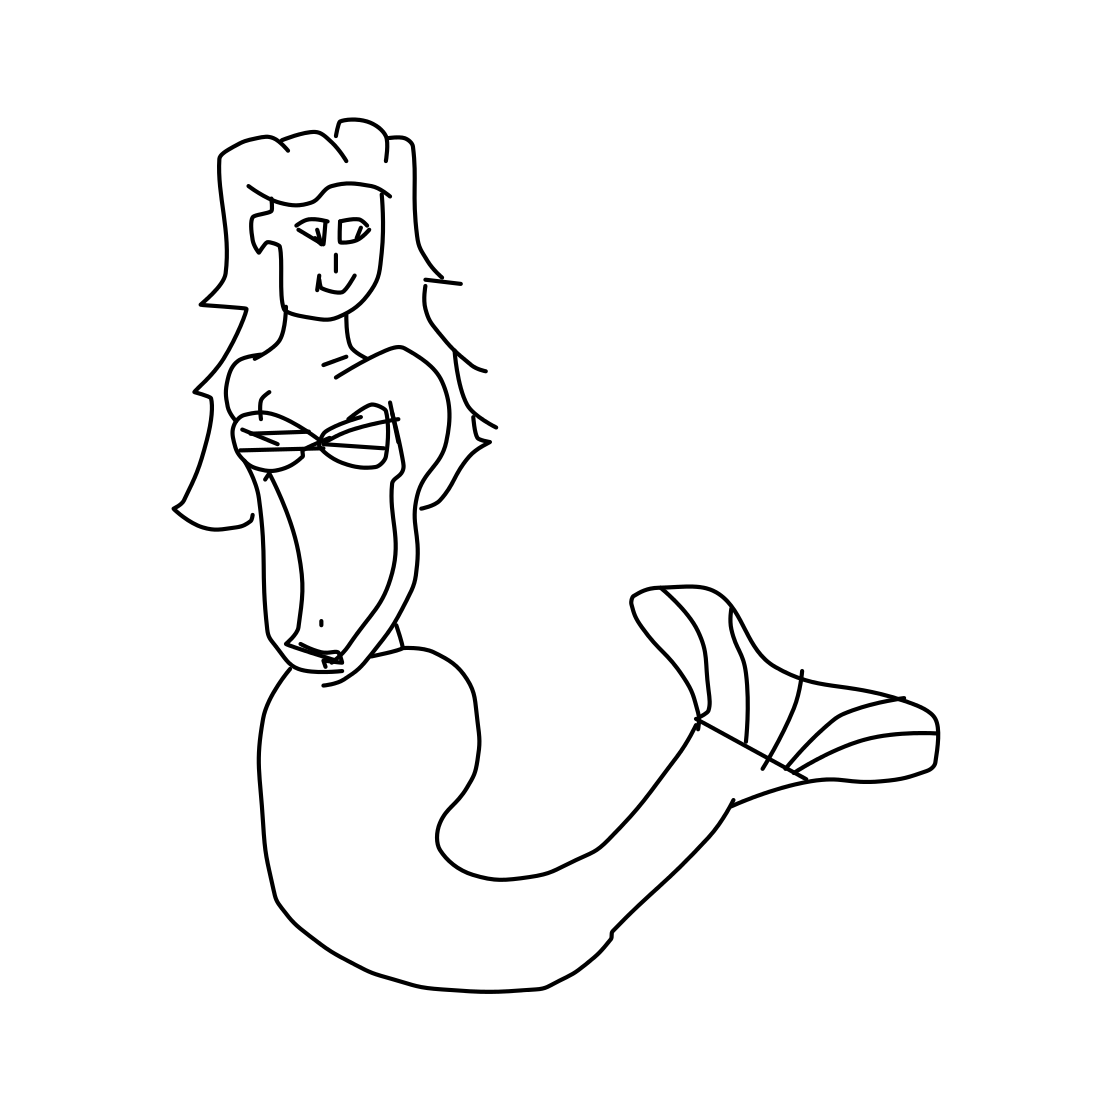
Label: mermaid